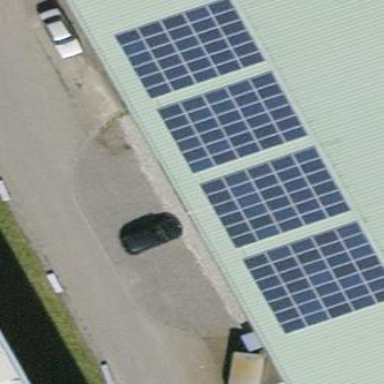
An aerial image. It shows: Small solar photovoltaic panel used as generator to produce electricity.